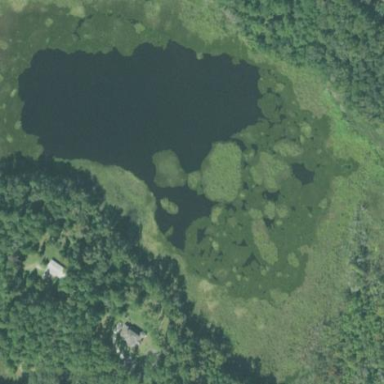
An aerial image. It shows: Marsh wetland.